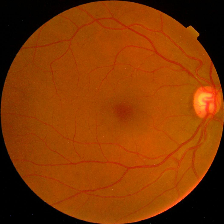
Diabetic retinopathy grade: No DR